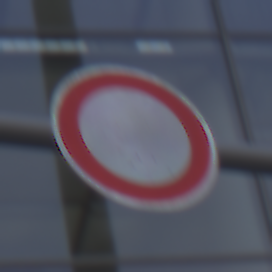
Verkehrszeichen: VerbotFahrzeugeAllerArt
Umgebung: Outdoor, Urban
Tageszeit: SunriseSunset
Wetter: PartlyCloudy
Licht: Natural
Jahreszeit: NotSpecified
Kontrast: MediumContrast